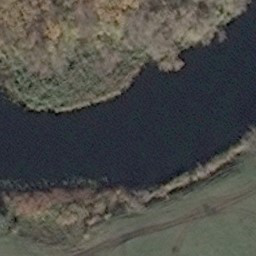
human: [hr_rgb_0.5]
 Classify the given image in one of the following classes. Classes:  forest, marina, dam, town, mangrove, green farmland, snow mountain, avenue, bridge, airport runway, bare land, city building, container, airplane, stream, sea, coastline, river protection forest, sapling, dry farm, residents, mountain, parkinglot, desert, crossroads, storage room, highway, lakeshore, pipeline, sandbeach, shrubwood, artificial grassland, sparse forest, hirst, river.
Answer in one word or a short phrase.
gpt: river